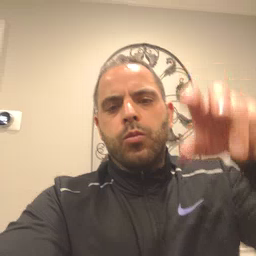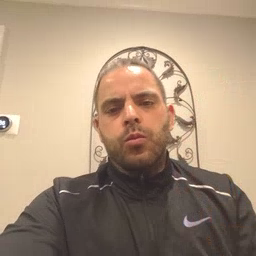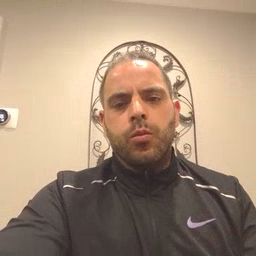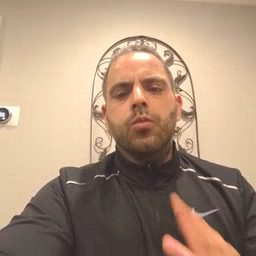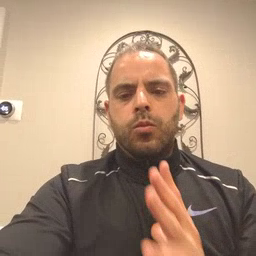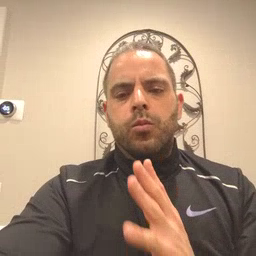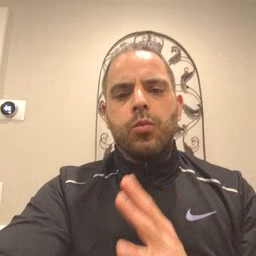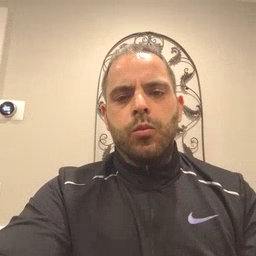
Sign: fine